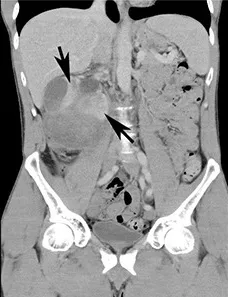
CT scan - coronal view showing right kidney mass with subcapsular haematoma (arrows).
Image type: radiology (ct)